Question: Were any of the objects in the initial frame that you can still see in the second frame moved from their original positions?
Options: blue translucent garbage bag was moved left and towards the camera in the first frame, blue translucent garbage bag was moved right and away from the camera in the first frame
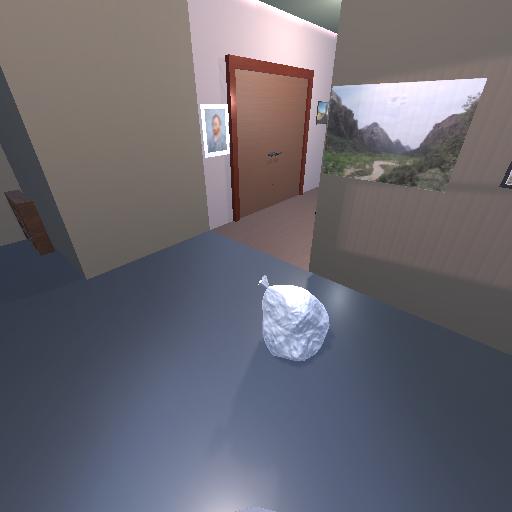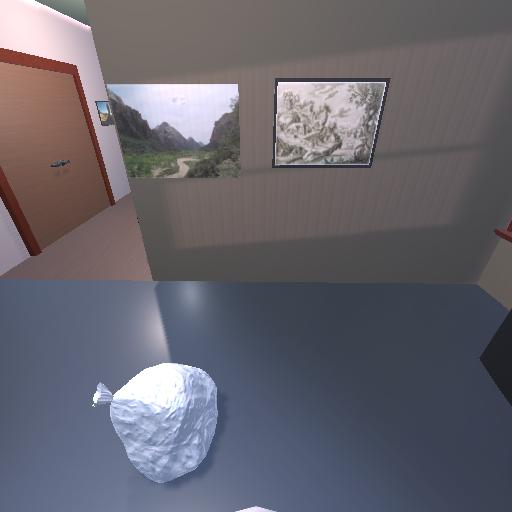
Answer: blue translucent garbage bag was moved left and towards the camera in the first frame